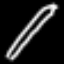
Label: pencil